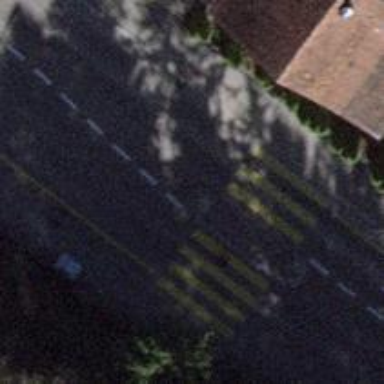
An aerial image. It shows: Uncontrolled zebra crossing with pedestrian island.